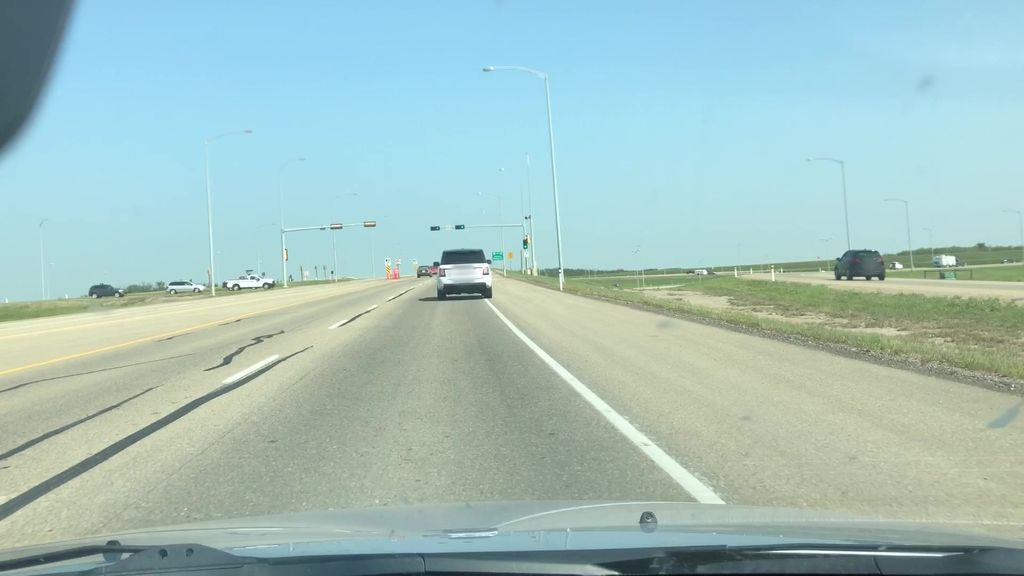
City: edmonton